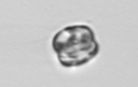
Label: Thalassiosira